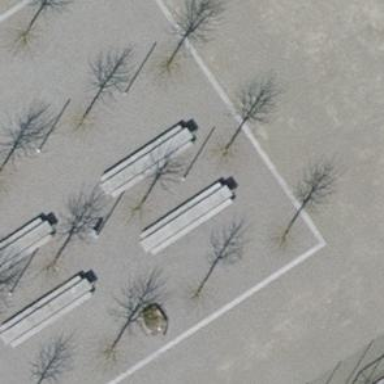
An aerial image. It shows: Concrete bench.